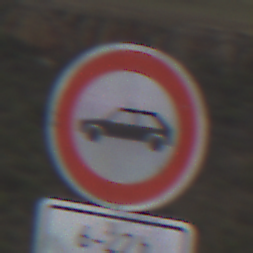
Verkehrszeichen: VerbotPersonenkraftwagen
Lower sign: ZeitangabenMitBeschraenkungAufWochentage4
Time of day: Midday
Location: Outdoor (Nature)
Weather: Overcast
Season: NotSpecified
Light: Natural